Question: first i create a WCF service application where svc file is created. then i write my small service related code. . initially i have only one endpoint in config file...that is then everything working fine.
the moment i add another endpoint called then problem start. after adding netTcpBinding endpoint in config file and when i try to browse svc file again in browser then i got error message called and when i hit F5 then wcf test client show error message called '** Cannot obtain Metadata from http://localhost:30996/ChatService.svc**'
i just do not understand why it happens when i add netTcpBinding. onething i like to say that i have not hosted my service anywhere. i just create WCF service application and add all the entries in web.config file and just press F5. is this the reason i am getting error because i have not hosted my services anywhere?
so here is my config details as follows
'''
<?xml version="1.0"?>
<configuration>
<system.web>
<compilation debug="true" targetFramework="4.0" />
</system.web>
<system.serviceModel>
<services>
<service name="BBAChatService.ChatService" behaviorConfiguration="BBAChatService.ChatServiceBehavior" >
<host>
<baseAddresses>
<add baseAddress ="http://localhost:30996/ChatService.svc/"/>
<add baseAddress ="net.tcp://localhost:30997/ChatService/"/>
</baseAddresses>
</host>
<endpoint name="dual_bind"
address="dual"
binding="wsDualHttpBinding"
bindingConfiguration="WSDualHttpBinding_IChatService"
contract="BBAChatService.IChatService">
</endpoint>
<endpoint address="mex" binding="mexHttpBinding" contract="IMetadataExchange"/>
<endpoint name="tcp_bind"
address="net.tcp://localhost:30997/ChatService"
binding="netTcpBinding"
bindingConfiguration="tcpBinding"
contract="BBAChatService.IChatService">
</endpoint>
<endpoint address="net.tcp://localhost:30997/ChatService/mex"
binding="mexTcpBinding"
contract="IMetadataExchange"/>
</service>
</services>
<behaviors>
<serviceBehaviors>
<behavior name="BBAChatService.ChatServiceBehavior">
<!-- To avoid disclosing metadata information, set the value below to false and remove the metadata endpoint above before deployment -->
<serviceMetadata httpGetEnabled="true"/>
<!-- To receive exception details in faults for debugging purposes, set the value below to true. Set to false before deployment to avoid disclosing exception information -->
<serviceDebug includeExceptionDetailInFaults="false"/>
</behavior>
</serviceBehaviors>
</behaviors>
<bindings>
<netTcpBinding>
<binding name="tcpBinding"
maxBufferSize="67108864"
maxReceivedMessageSize="67108864"
maxBufferPoolSize="67108864"
transferMode="Buffered"
closeTimeout="00:00:10"
openTimeout="00:00:10"
receiveTimeout="00:20:00"
sendTimeout="00:01:00"
portSharingEnabled="true"
maxConnections="100">
<security mode="None">
</security>
<readerQuotas maxArrayLength="67108864"
maxBytesPerRead="67108864"
maxStringContentLength="67108864"/>
<reliableSession enabled="true" inactivityTimeout="00:20:00"/>
</binding>
</netTcpBinding>
<wsDualHttpBinding>
<binding name="WSDualHttpBinding_IChatService"
closeTimeout="00:01:00"
openTimeout="00:01:00"
receiveTimeout="00:10:00"
sendTimeout="00:01:00"
bypassProxyOnLocal="false"
transactionFlow="false"
hostNameComparisonMode="StrongWildcard"
maxBufferPoolSize="524288"
maxReceivedMessageSize="65536"
messageEncoding="Text"
textEncoding="utf-8"
useDefaultWebProxy="true">
<readerQuotas maxDepth="32"
maxStringContentLength="8192"
maxArrayLength="16384"
maxBytesPerRead="4096"
maxNameTableCharCount="16384"/>
<reliableSession
ordered="true"
inactivityTimeout="00:10:00"/>
<security mode="Message">
<message clientCredentialType="Windows"
negotiateServiceCredential="true"
algorithmSuite="Default"/>
</security>
</binding>
</wsDualHttpBinding>
</bindings>
</system.serviceModel>
</configuration>
'''
just tell me what is missing....what i need to change in my config file.
here is the screen shot of my project solution explorer.

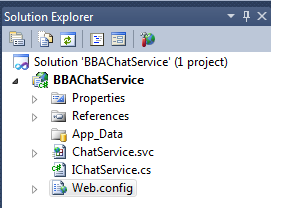
Answer: The built-in web server which is used by VS when you hit F5 supports only HTTP activation so you won't be able to host a net.tcp endpoint in it. You can either:
- - -
Once you've hosted the service properly you'll have to create a metadata exchange endpoint for it (binding type is mexTcpBinding) and set 'httpGetEnabled' to 'false' in the behavior configuration for your net.tcp endpoint.
For WcfSvcHost.exe detailed usage description please refer to <URL>. As for the httpGetEnabled i meant to set it to false on the serviceMetadata in behavior of the net.tcp service endpoint.
'''
<serviceBehaviors>
<behavior name="BehaviorName">
<serviceMetadata httpGetEnabled="false" />
</behavior>
<serviceBehaviors>
'''
Then just apply this behavior to your net.tcp endpoint. I assumed you'll want to expose the metadata over TCP (not HTTP) for this endpoint and in such case you'll need to include a mexTcpBinding endpoint.